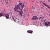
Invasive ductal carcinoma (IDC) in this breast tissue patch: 1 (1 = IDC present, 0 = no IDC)